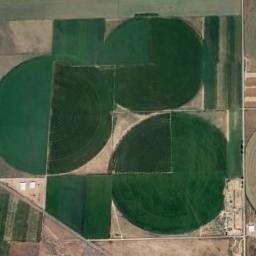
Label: circular_farmland